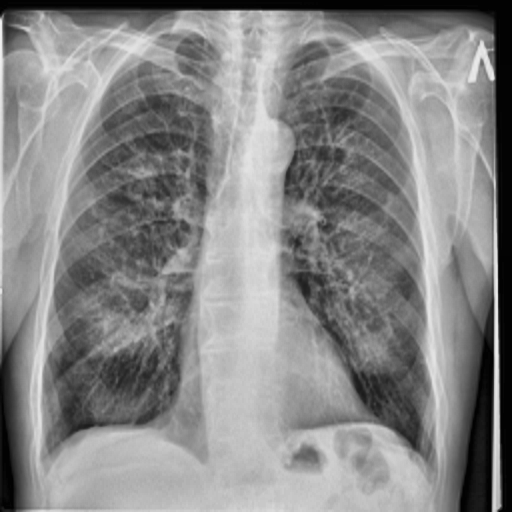
Finding: TUBERCULOSIS